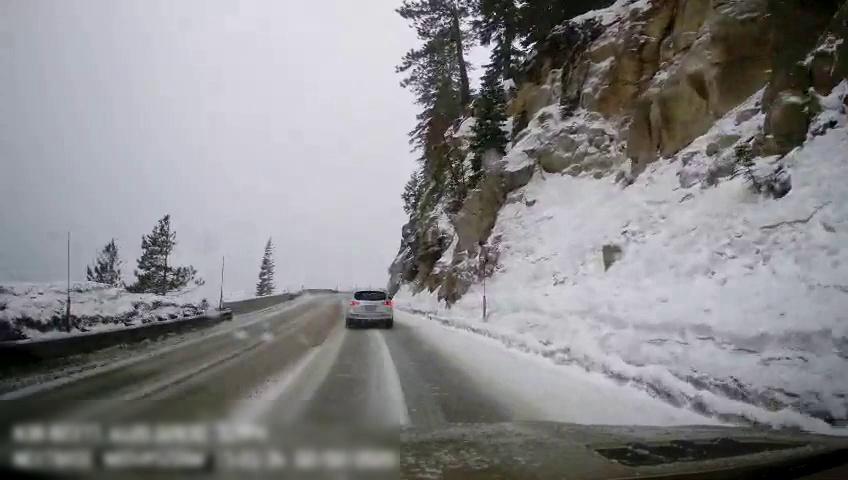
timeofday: Day
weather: Snowy
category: Drivable Space
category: Vehicles | SUV